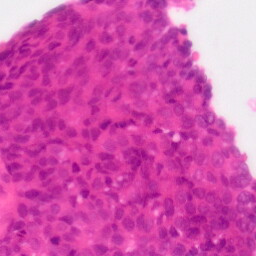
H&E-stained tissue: Colon